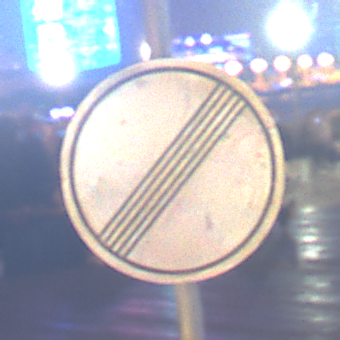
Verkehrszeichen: EndeSaemtlicherBegrenzungen
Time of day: Night
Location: Outdoor (Urban)
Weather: PartlyCloudy
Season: NotSpecified
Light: Natural